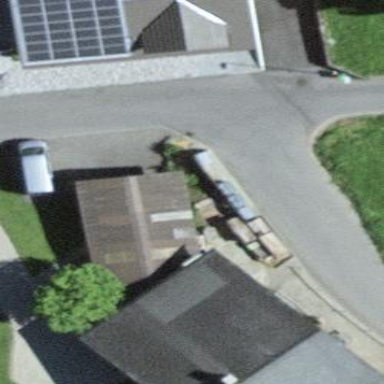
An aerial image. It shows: Garage building.